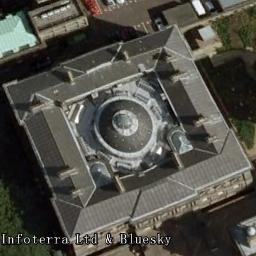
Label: church